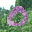
Label: 0